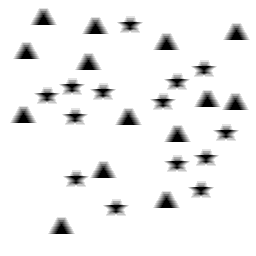
Squares: 0
Triangles: 14
Stars: 14
Total shapes: 28